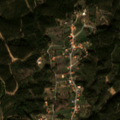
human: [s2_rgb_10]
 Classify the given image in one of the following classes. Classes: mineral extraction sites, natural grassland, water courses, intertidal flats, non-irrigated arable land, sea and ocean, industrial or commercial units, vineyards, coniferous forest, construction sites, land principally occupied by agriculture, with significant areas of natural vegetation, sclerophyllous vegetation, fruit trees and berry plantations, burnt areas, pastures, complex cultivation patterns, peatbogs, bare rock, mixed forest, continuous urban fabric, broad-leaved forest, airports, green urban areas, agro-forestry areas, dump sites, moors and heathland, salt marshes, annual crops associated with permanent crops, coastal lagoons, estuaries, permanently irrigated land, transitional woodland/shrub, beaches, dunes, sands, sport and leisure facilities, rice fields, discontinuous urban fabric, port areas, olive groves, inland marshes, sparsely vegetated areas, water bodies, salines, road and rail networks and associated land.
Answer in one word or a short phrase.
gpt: non-irrigated arable land, annual crops associated with permanent crops, broad-leaved forest, transitional woodland/shrub